Question: I have to draw 12 points in a circle with different radiant. From point 1, draw a line to point 2, from point 2 to 3, etc. The lines will not be a problem.
I can not find a formula to find the 12 * (x,y), but I think it's something with polar coordinates / circle?
Is anyone working with it and maybe want to share with me?
See the picture which might explain better than I can:

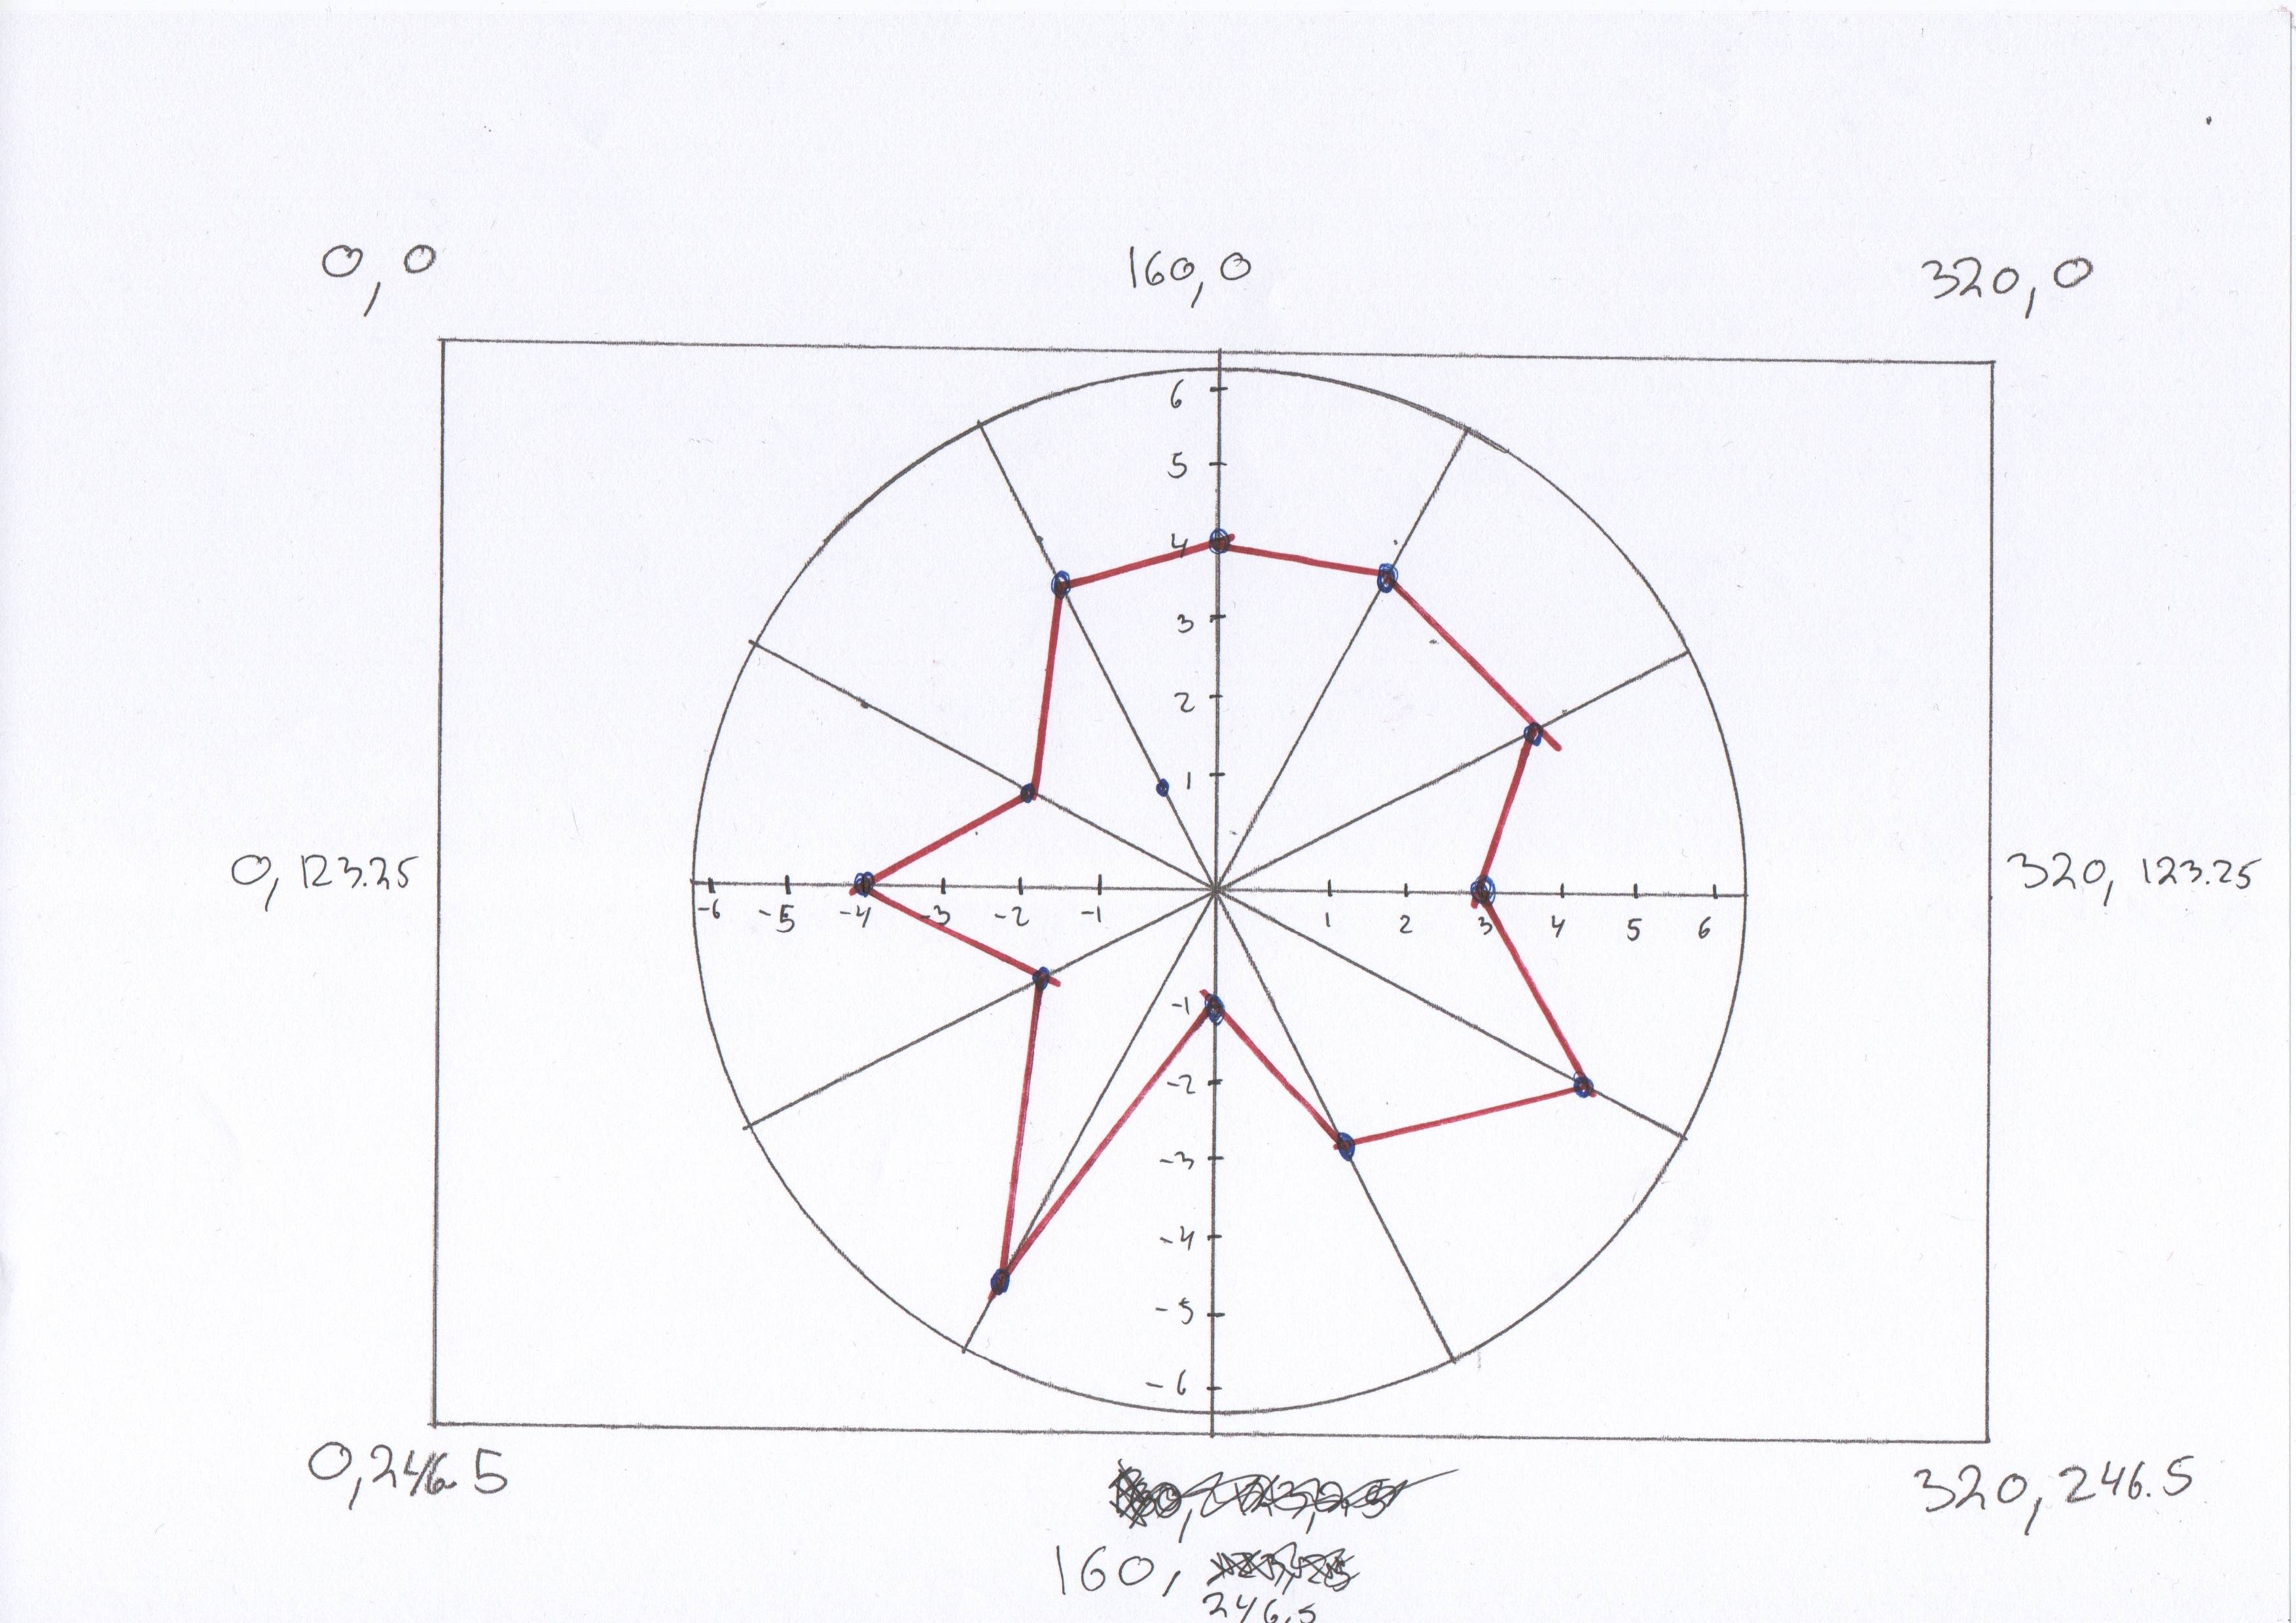
Answer: This is the result I got:
<URL>
And This is my Playground:
'''
//: Playground - noun: a place where people can play
import Foundation
import UIKit
class DemoView: UIView {
override func draw(_ rect: CGRect) {
let origin = CGPoint(x: frame.size.width / 2, y: frame.size.height / 2)
let radius = frame.size.width / 2
self.createCircle(origin: origin, radius: radius)
self.addLinesInCircle(origin: origin, radius: radius)
}
func createCircle(origin: CGPoint, radius: CGFloat) {
let path = UIBezierPath()
path.addArc(withCenter: origin, radius: radius, startAngle: 0, endAngle: CGFloat(2 * Double.pi), clockwise: true)
path.close()
UIColor.orange.setFill()
path.fill()
}
func addLinesInCircle(origin: CGPoint, radius: CGFloat) {
let path = UIBezierPath()
let incrementAngle: CGFloat = CGFloat.pi / 6
let ratios: [CGFloat] = [3/6, 5/6, 3/6, 1/6, 5/6, 2/6, 4/6, 2/6, 4/6, 4/6, 4/6, 4/6, 3/6]
for (index, ratio) in ratios.enumerated() {
let point = CGPoint(x: origin.x + cos(CGFloat(index) * incrementAngle) * radius * ratio,
y: origin.y + sin(CGFloat(index) * incrementAngle) * radius * ratio)
if index == 0 {
path.move(to: point)
} else {
path.addLine(to: point)
}
}
path.close()
UIColor.black.set()
path.stroke()
}
}
let demoView = DemoView(frame: CGRect(x: 0, y: 0, width: 320, height: 320))
'''